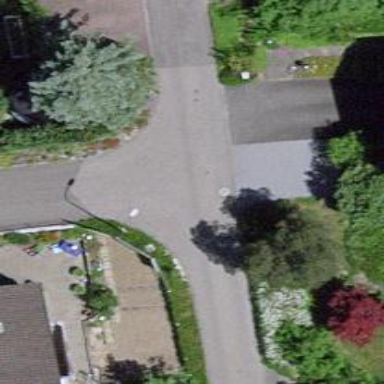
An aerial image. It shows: Smooth asphalt road in residential area.